Question: Hi I want to login in twitter account using ios simulator.
But when I try to login in simulator settings I get next message:

I enter the correct password and user name. Also I have used other account, but I still get this error.
I can not understand what the problem, but I'm sure that is not in my password and user name.
Thanks for help.
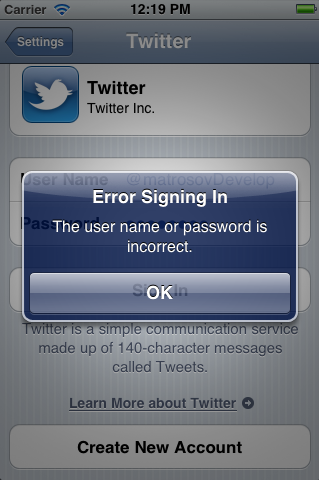
Answer: This is problem related (in my case) with a virtual machine that I have used instead my MAC.
On MAC computer everything work good. I had tested my project on virtual MAC and on real MAC and on real MAC it work. Maybe this is related with an error when iOS SDK install on my virtual MAC and simulator have been installed incorrect (but I'm not sure).